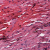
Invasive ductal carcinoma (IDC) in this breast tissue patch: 0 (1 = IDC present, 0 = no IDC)